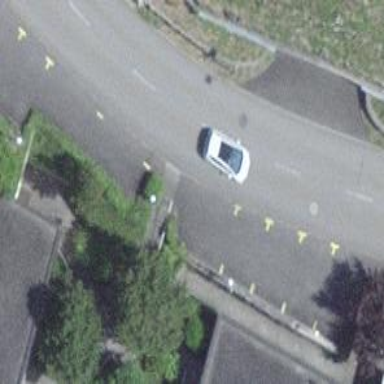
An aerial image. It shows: Bus stop with designated stop position for public transport.